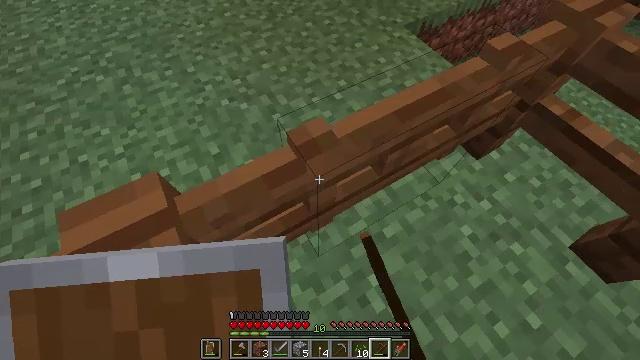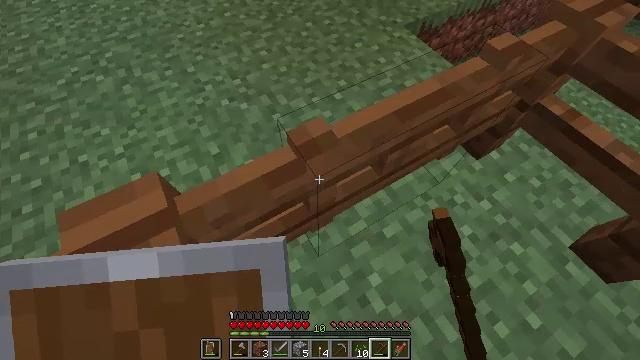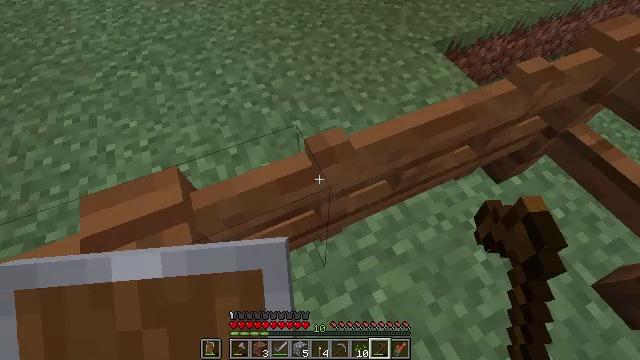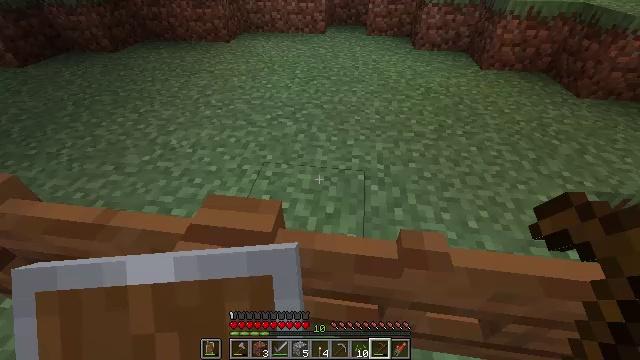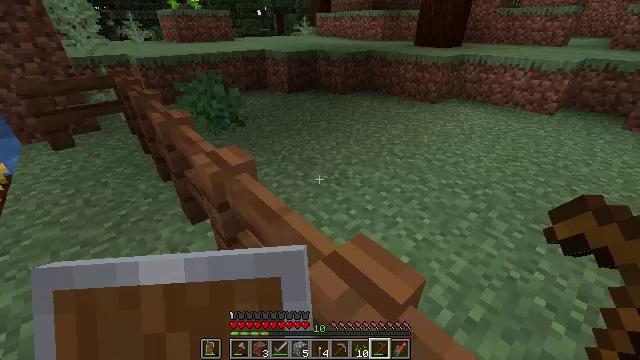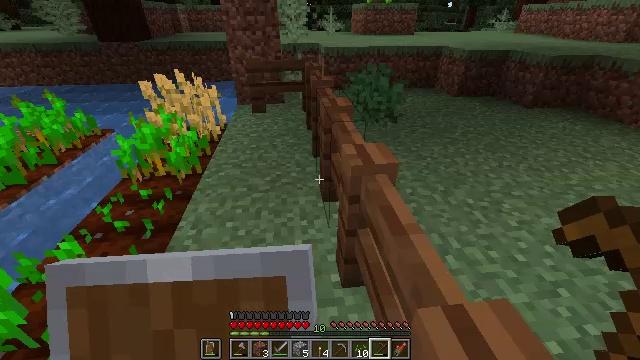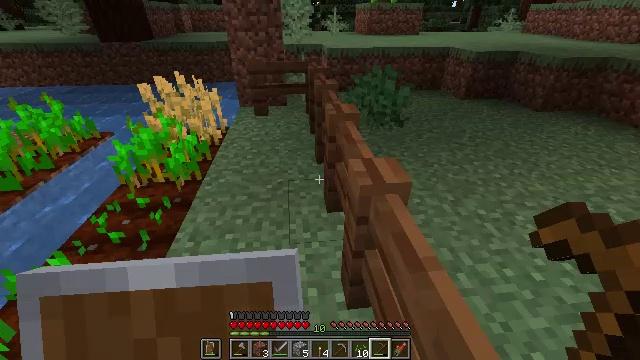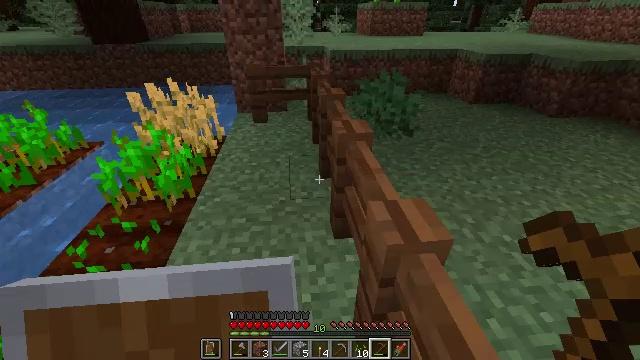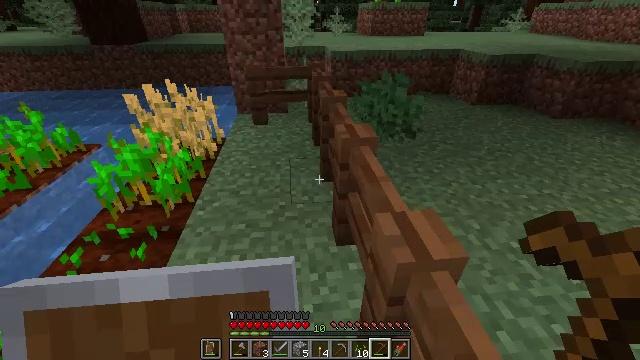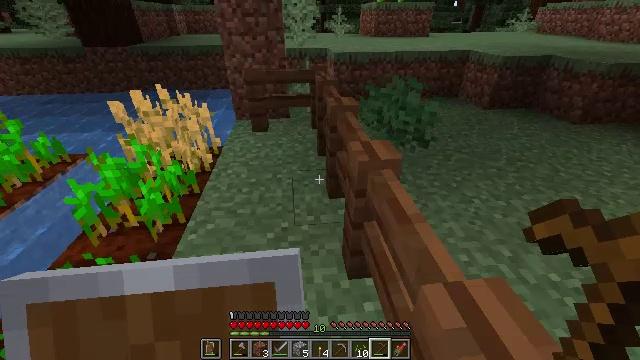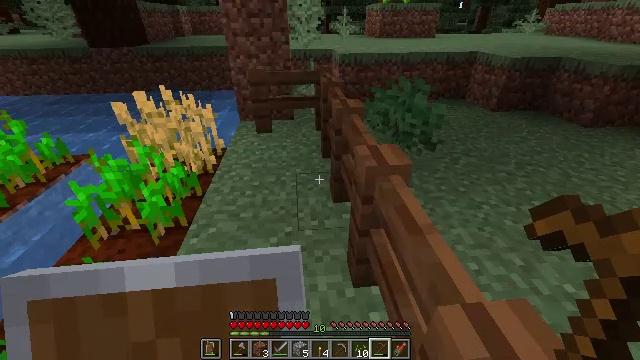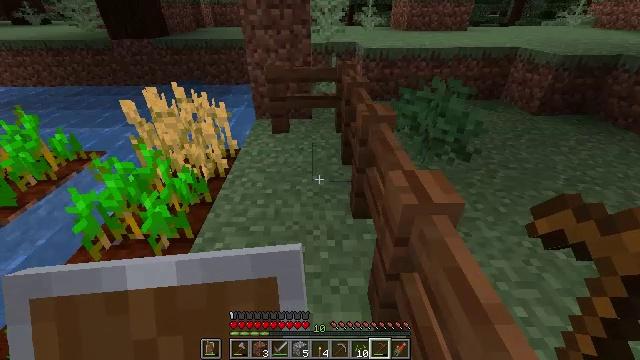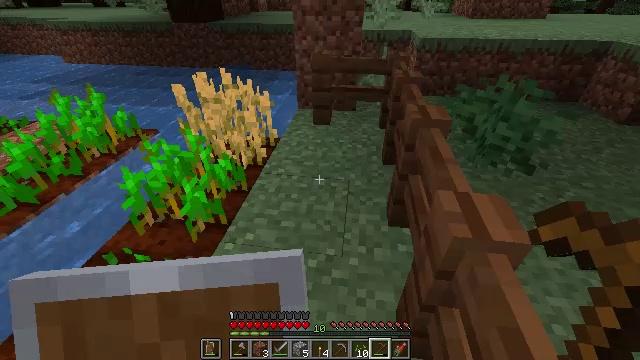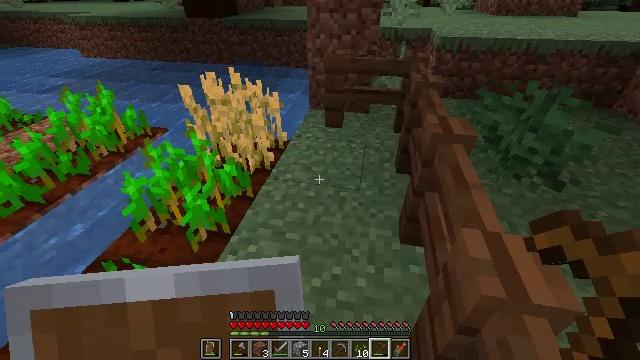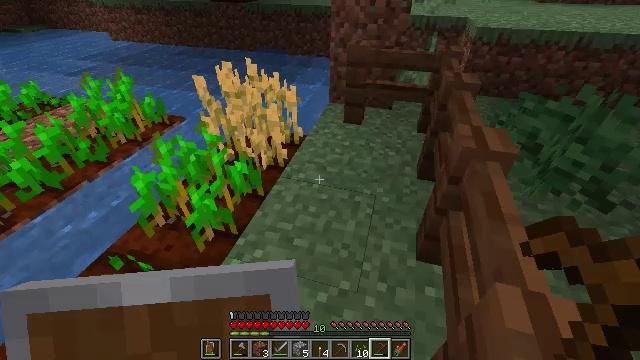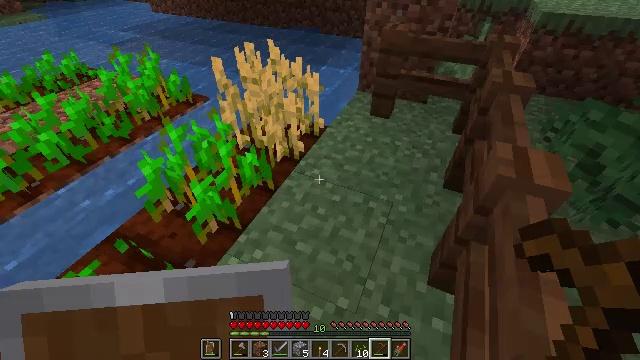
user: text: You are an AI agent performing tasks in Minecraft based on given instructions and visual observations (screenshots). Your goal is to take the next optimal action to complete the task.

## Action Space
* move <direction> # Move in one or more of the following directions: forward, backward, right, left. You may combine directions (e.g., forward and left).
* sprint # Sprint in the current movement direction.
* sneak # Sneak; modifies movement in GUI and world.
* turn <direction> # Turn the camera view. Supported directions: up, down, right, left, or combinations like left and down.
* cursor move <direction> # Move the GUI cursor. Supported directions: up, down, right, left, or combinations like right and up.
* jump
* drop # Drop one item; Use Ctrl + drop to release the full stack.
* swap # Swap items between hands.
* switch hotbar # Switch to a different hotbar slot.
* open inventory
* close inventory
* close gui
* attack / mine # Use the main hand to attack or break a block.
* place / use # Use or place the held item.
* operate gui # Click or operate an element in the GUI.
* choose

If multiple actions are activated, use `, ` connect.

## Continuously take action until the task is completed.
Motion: motion action
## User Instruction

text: Break the mature wheat plants.
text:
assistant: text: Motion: no_op
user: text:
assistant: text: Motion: turn left and up
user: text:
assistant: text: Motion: move forward, turn left and up
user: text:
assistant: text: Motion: move forward, turn left and up
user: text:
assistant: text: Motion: move forward, turn left and down
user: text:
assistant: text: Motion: move forward
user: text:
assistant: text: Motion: move forward
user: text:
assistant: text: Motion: move forward
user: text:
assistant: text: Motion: move forward
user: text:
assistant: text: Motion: move forward
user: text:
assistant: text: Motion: move forward, turn left and down
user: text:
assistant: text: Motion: move forward, turn left and down
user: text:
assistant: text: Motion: move forward, turn left
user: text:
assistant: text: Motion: move forward and move right, turn left and down
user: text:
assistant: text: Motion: move forward and move right, turn left and down
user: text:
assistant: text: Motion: move forward and move right, turn left and down
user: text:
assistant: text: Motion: move forward and move right, turn left and down
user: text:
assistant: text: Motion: move forward and move right, turn left
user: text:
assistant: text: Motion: move forward, turn left and down
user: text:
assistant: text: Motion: turn left and down
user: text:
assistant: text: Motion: turn left
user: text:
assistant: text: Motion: no_op
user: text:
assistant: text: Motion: no_op
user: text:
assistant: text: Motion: no_op
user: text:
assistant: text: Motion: turn left and up
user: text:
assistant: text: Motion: no_op
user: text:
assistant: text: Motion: attack / mine
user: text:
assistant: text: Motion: attack / mine
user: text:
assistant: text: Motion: no_op
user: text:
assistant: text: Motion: move forward and move right